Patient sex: M
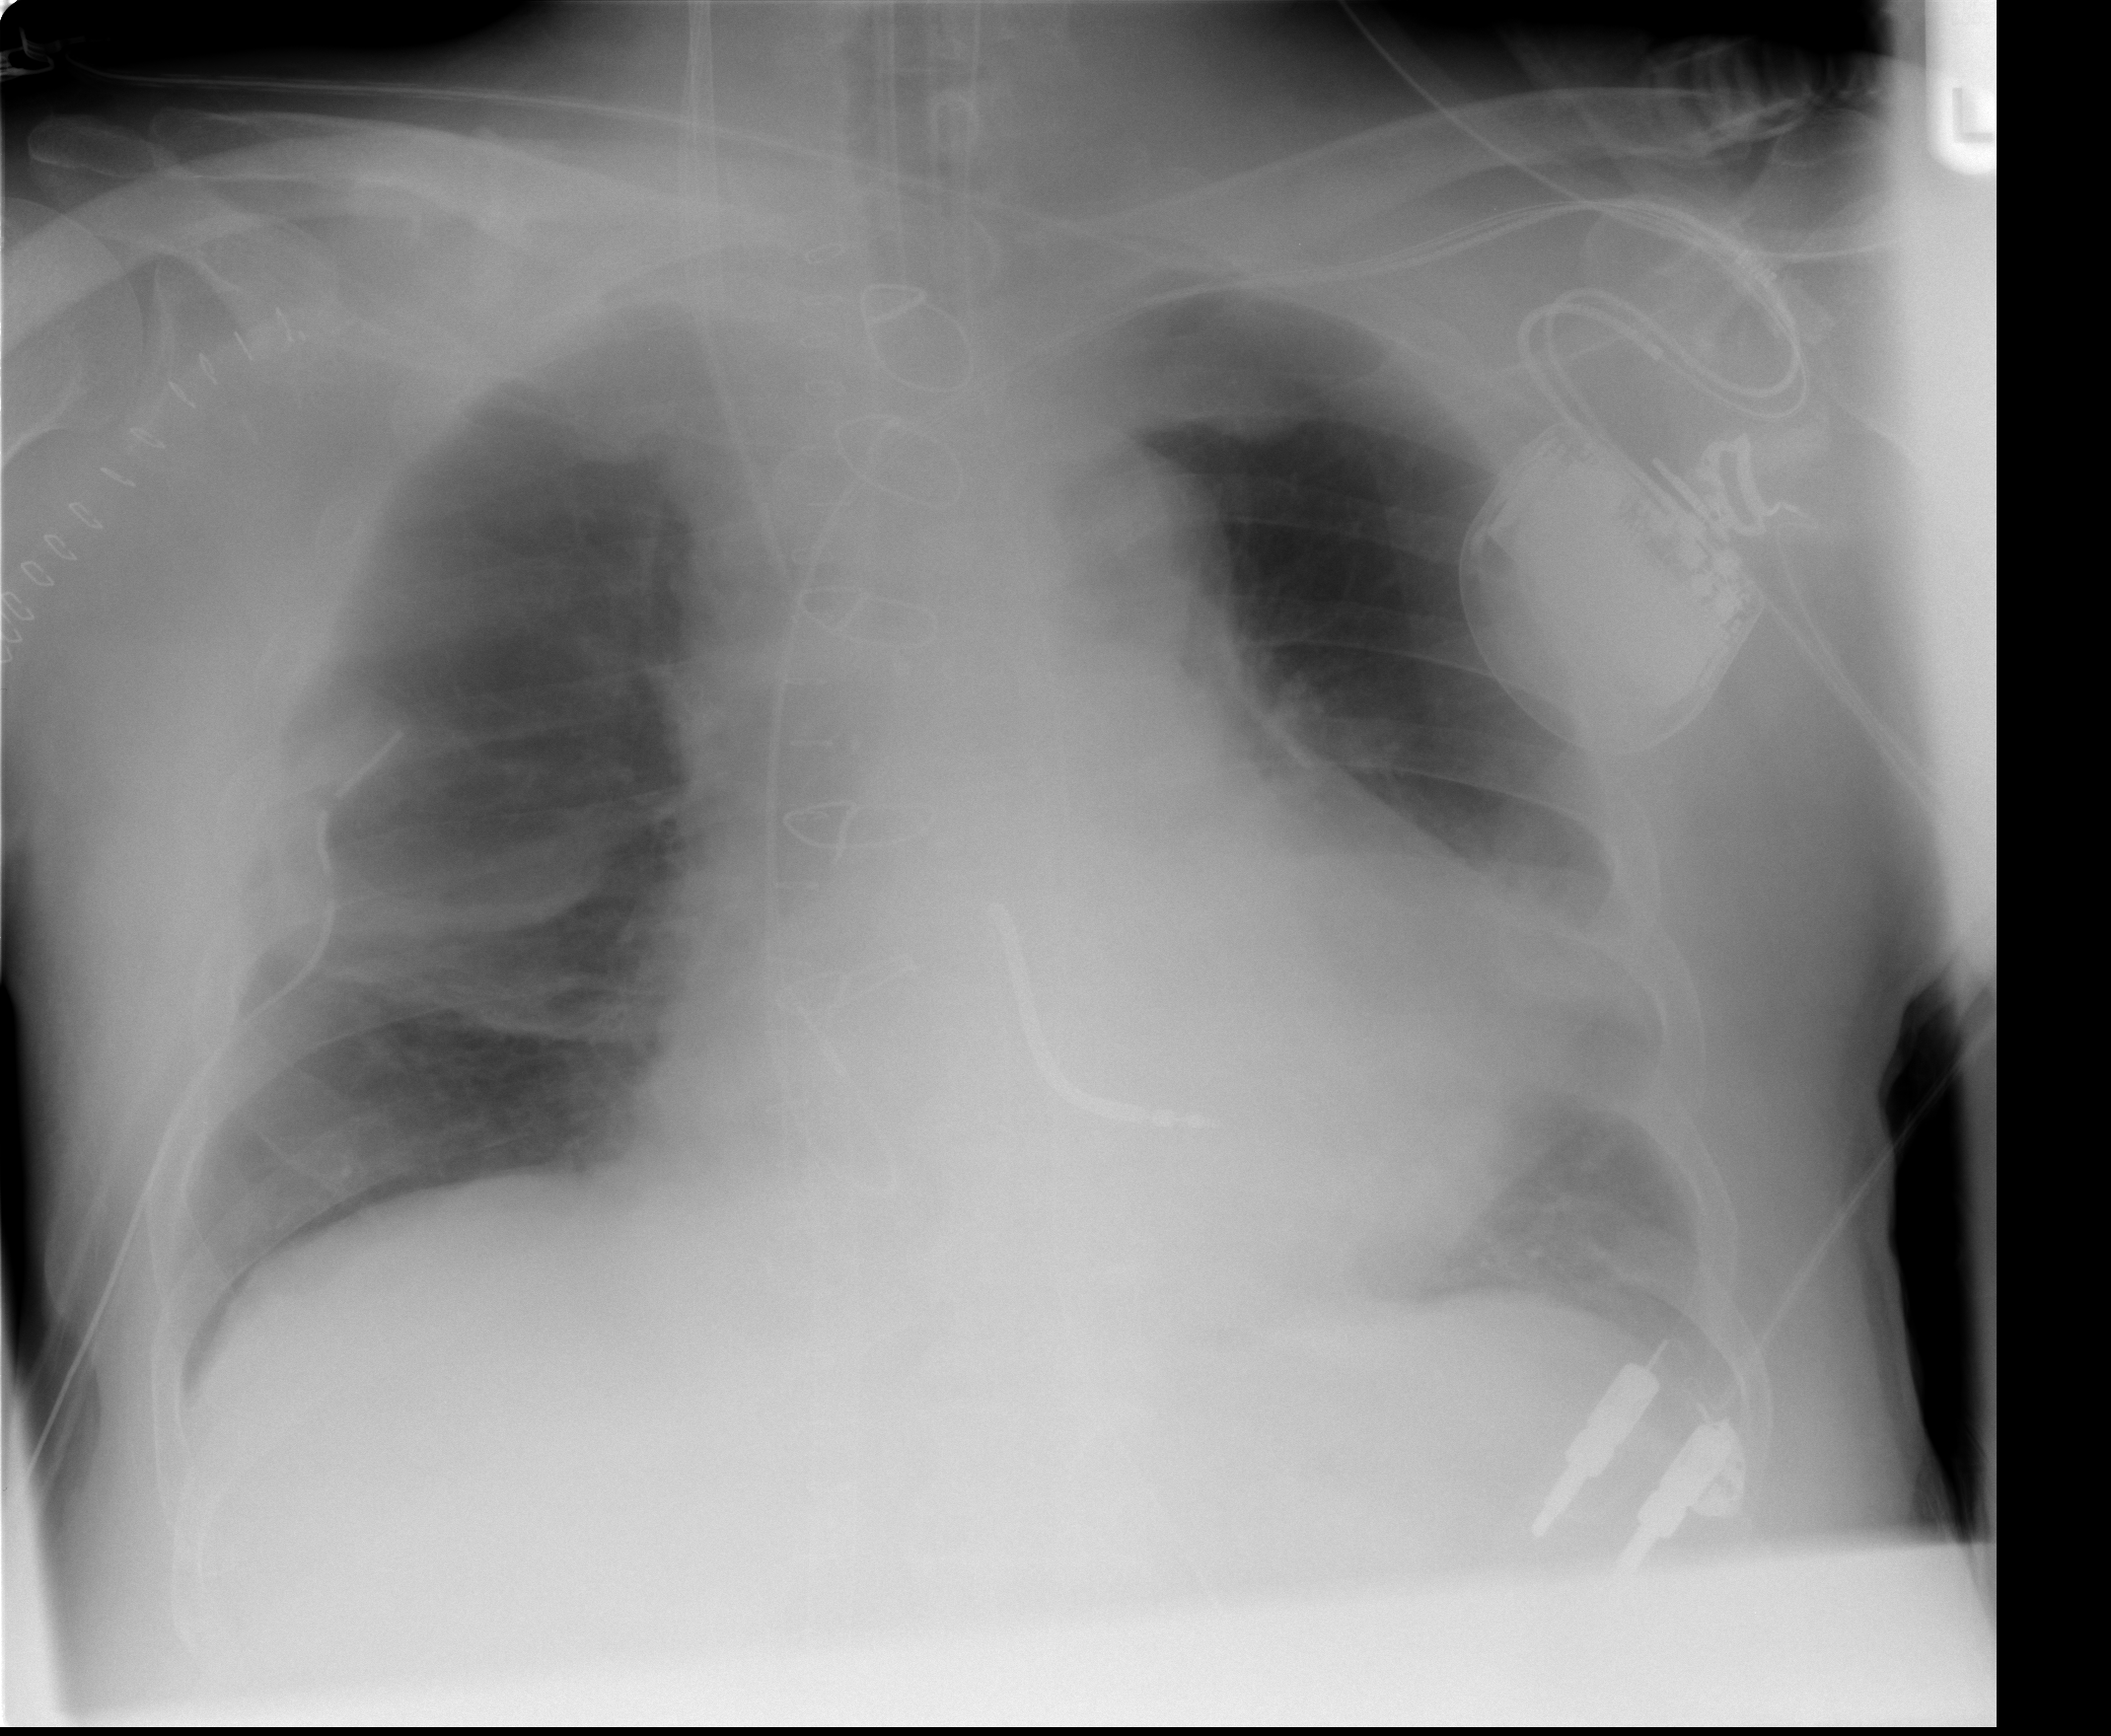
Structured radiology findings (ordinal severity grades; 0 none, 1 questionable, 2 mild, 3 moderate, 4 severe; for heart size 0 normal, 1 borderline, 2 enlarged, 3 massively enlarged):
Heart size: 2
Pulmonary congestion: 0
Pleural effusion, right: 0
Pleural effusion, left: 2
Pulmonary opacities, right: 0
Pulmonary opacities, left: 0
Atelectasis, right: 2
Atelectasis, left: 2